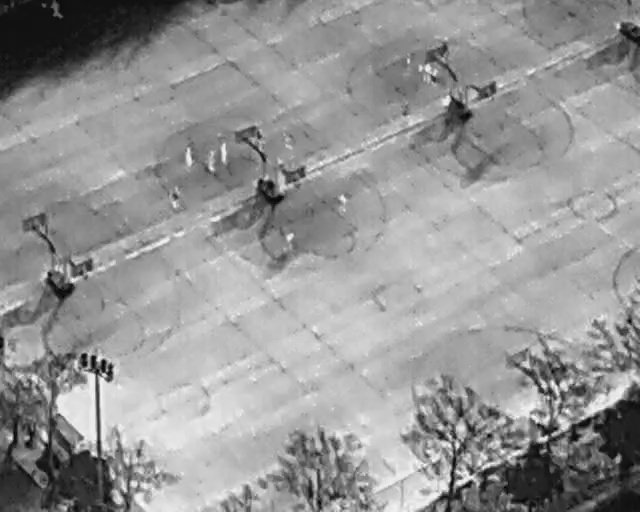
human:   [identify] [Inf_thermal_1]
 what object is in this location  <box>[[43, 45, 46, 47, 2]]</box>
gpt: <ref>1 small person at the center</ref>